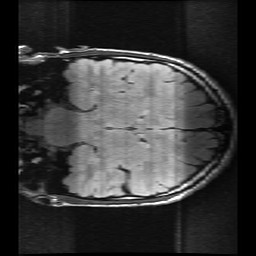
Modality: FLAIR
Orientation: coronal
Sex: male
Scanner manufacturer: ge
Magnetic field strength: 3 T
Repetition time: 9 s
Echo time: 0.1213 s